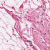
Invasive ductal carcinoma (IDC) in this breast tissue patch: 0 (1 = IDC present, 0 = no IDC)